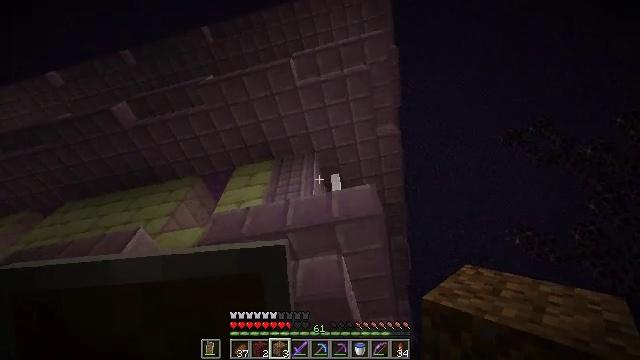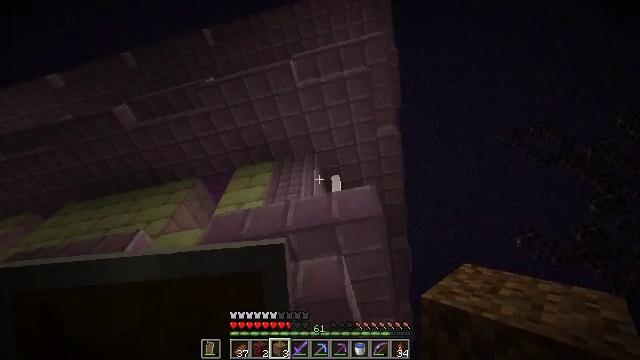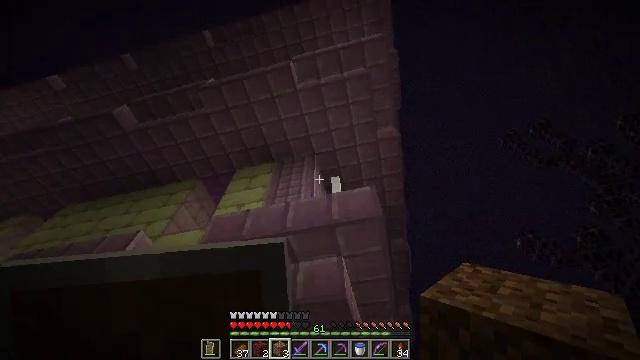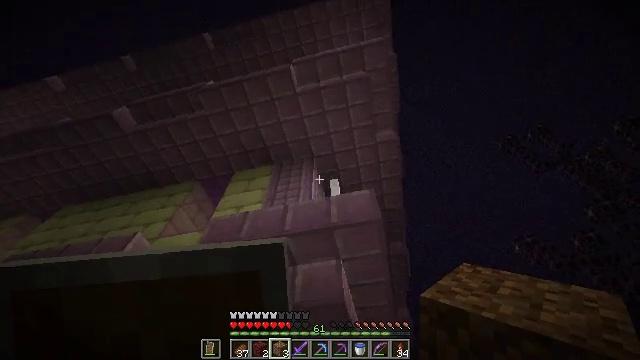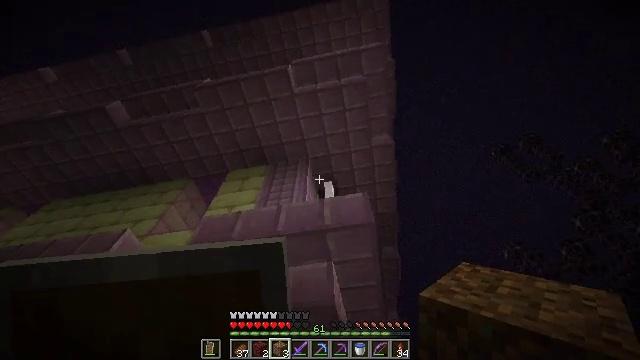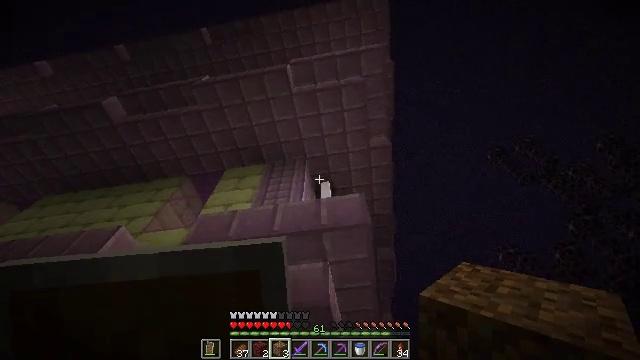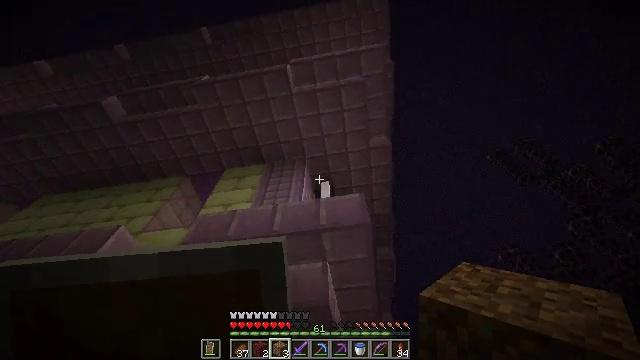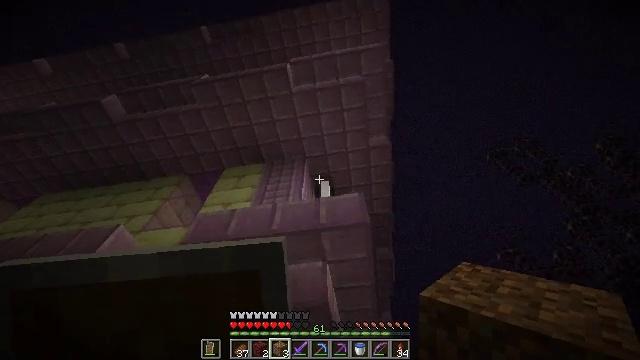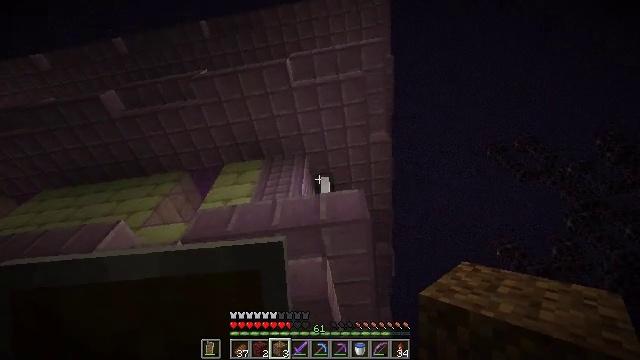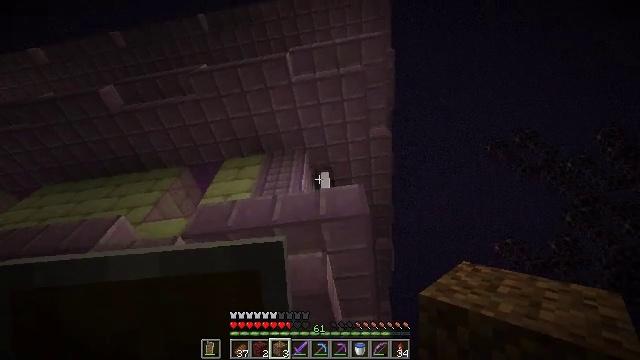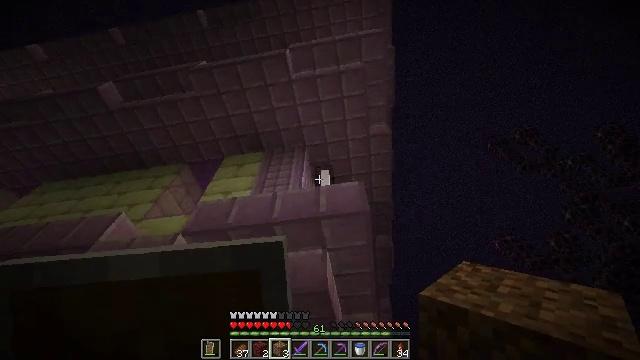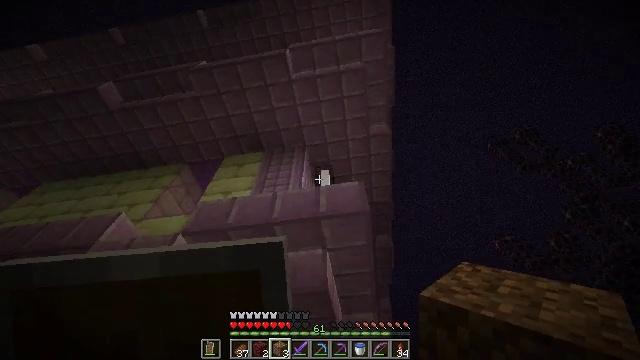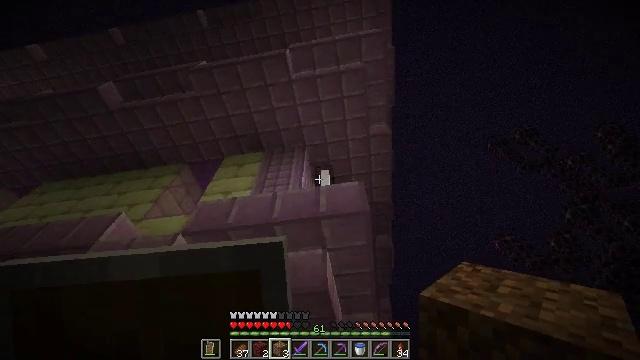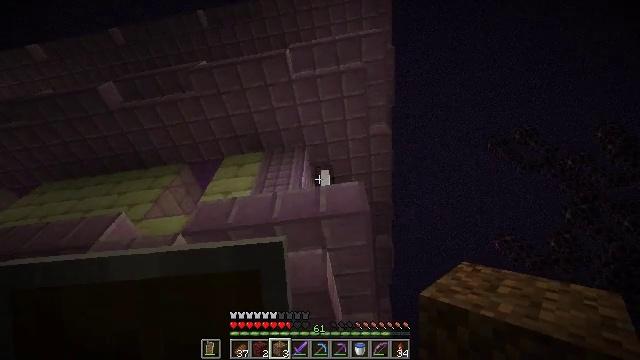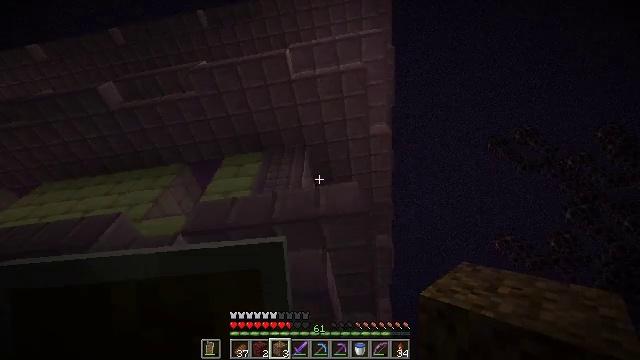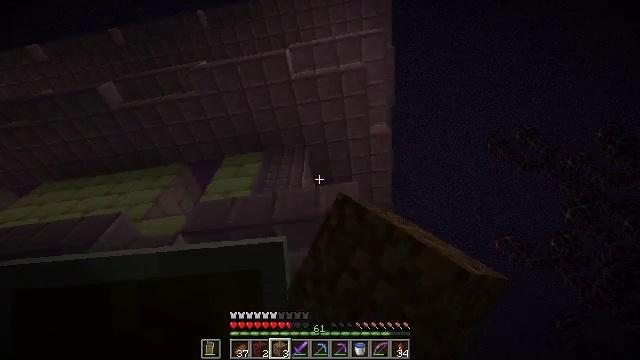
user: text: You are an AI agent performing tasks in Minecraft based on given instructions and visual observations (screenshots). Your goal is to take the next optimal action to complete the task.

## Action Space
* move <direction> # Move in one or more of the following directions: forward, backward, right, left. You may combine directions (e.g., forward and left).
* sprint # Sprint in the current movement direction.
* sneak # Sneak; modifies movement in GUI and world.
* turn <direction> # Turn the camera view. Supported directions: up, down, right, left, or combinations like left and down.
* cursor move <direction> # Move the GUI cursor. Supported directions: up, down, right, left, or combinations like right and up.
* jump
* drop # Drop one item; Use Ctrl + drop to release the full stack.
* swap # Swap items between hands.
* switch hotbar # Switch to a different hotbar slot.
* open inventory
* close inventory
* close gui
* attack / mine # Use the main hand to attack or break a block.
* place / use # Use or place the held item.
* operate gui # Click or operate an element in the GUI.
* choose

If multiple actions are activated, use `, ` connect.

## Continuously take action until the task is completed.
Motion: motion action
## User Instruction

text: Break the end rod from its place.
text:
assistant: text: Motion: no_op
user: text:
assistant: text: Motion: no_op
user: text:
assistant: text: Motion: no_op
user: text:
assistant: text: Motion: turn right
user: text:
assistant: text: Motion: turn right
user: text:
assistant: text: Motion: no_op
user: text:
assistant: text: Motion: no_op
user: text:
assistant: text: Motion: no_op
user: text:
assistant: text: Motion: turn down
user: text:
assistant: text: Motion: no_op
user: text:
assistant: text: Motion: no_op
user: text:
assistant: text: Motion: no_op
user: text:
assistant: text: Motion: no_op
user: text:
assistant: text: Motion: attack / mine
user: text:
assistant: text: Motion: attack / mine
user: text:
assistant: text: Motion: attack / mine
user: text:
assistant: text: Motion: no_op
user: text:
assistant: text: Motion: no_op
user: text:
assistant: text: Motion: no_op